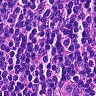
Metastatic tissue present: no